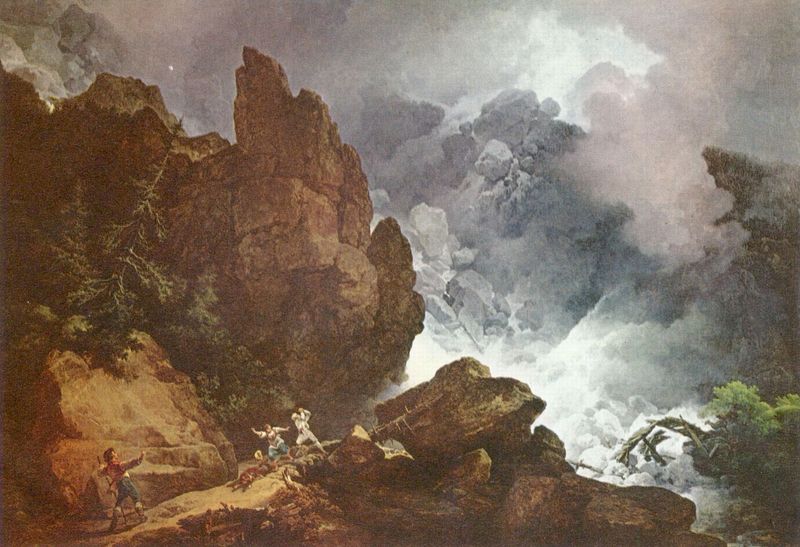
Titel: Lawine in den Alpen
Künstler: Philippe de Loutherbourg
Standort: London
Institution: Tate Gallery
Schlagwörter: baum, berg, blau, dunkel, felsen, gemälde, gestein, gewitter, himmel, mann, schatten, wasser, weiß, wolken, bäume, fluss, gelb, grün, landschaft, menschen, braun, frau, grau, hell, licht, männer, schwarz, eis, hund, rot, schnee, weg, wolke, historie, stein, steine, bild, natur, brücke, pfad, qualm, rauch, wald, wasserfall, stock, farbig, gischt, berge, fels, gebirge, gletscher, hang, nebel, geröll, lawine, schlucht, steil, rauschen, romantik, sturzbach, tannen, angst, dampf, getöse, katastrophe, naturgewalt, sturm, unglück, unwetter, flucht, mond, vulkan, wandern, alpen, abgrund, sichel, gefahr, fliehen, furcht, nadelbaum, tanne, kaputt, bedrohung, wanderer, sturz, unfall, zerstört, überschwemmung, aufregung, drama, asche, klamm, vulkanausbruch, bäaum, warnung, wildwasser, hirt, steinschlag, sichelmond, rauche, felsstutz, geknickter buam, naturkatastrophe, bergsturz, darama, vulkanasche, waaerfall